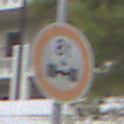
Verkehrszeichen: TatsaechlicheAchslast
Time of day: Midday
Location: Outdoor (Urban)
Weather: Overcast
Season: NotSpecified
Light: Natural